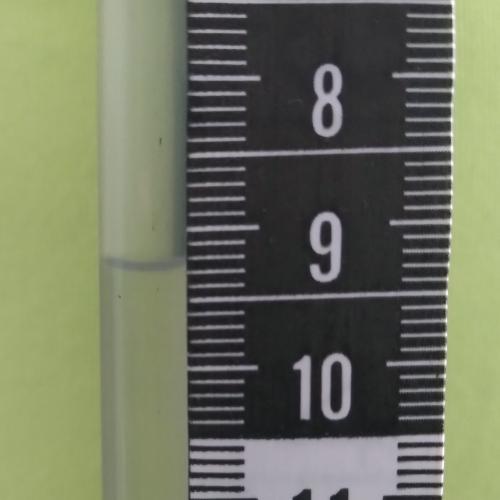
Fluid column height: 9.2 cm